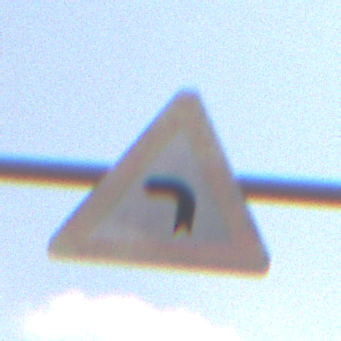
Verkehrszeichen: KurveLinks
Umgebung: Outdoor, Nature
Tageszeit: MorningAfternoon
Wetter: PartlyCloudy
Licht: Natural
Jahreszeit: NotSpecified
Kontrast: HighContrast